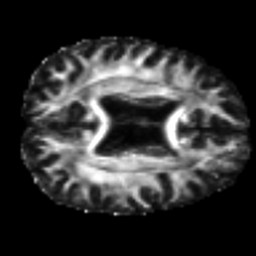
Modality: FA
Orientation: axial
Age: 40
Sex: male
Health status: ill
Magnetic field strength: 3 T
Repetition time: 8.4 s
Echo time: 0.0926 s